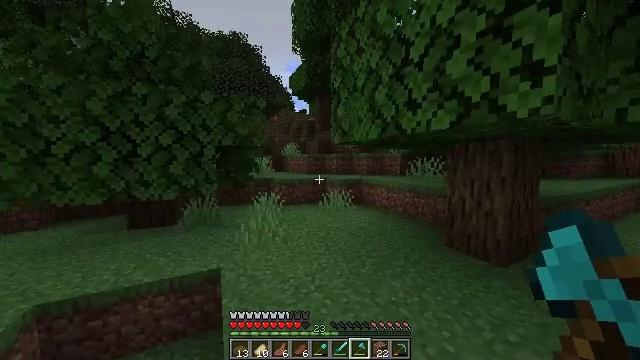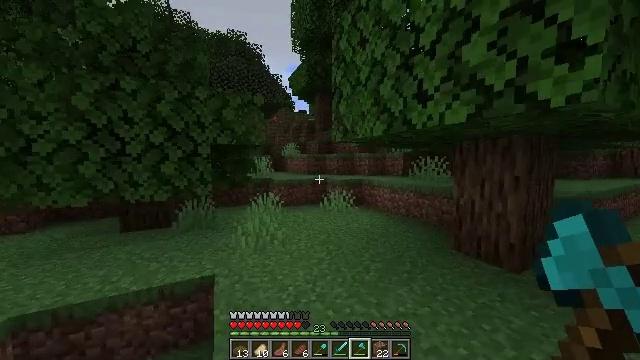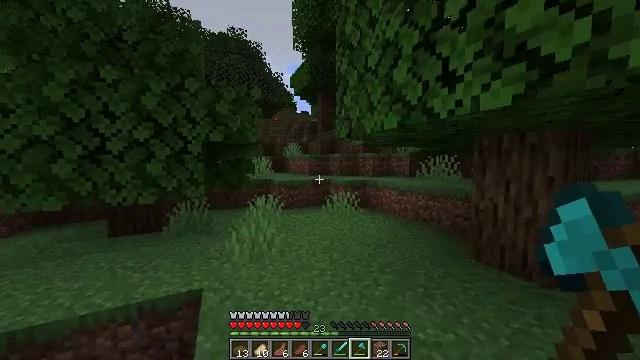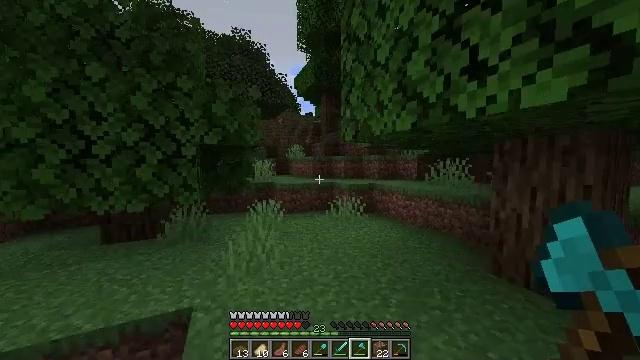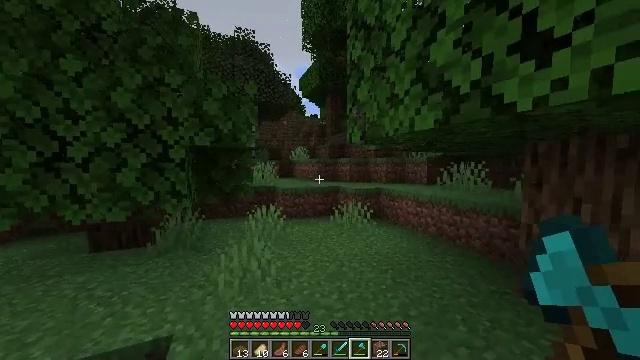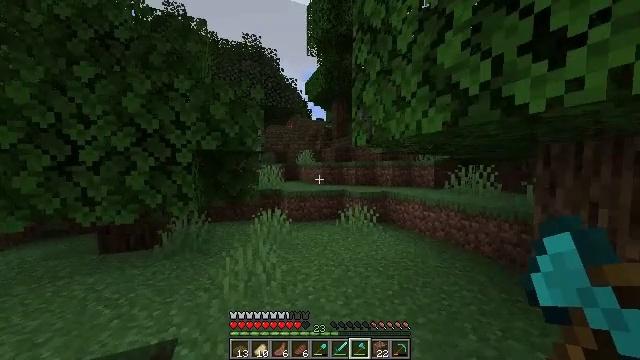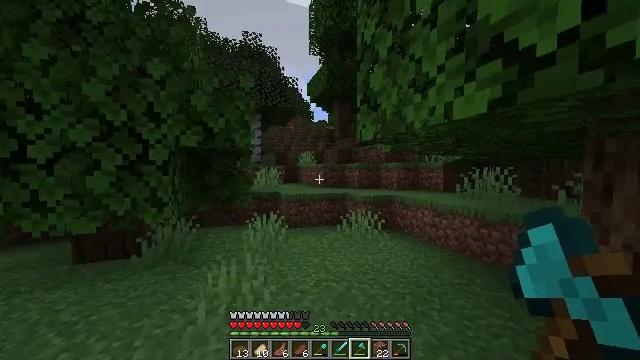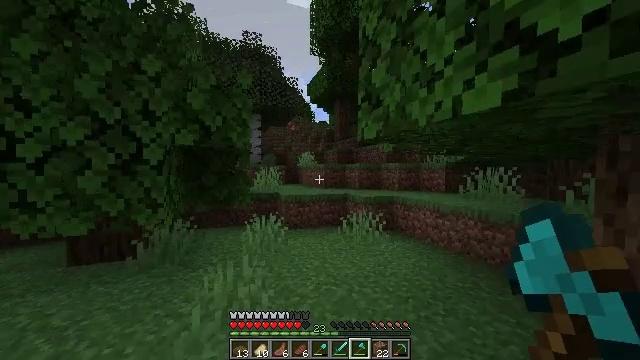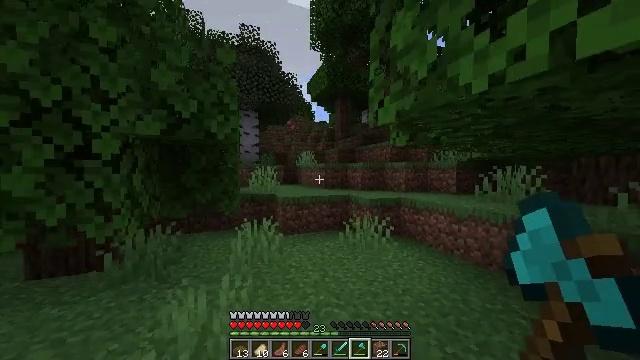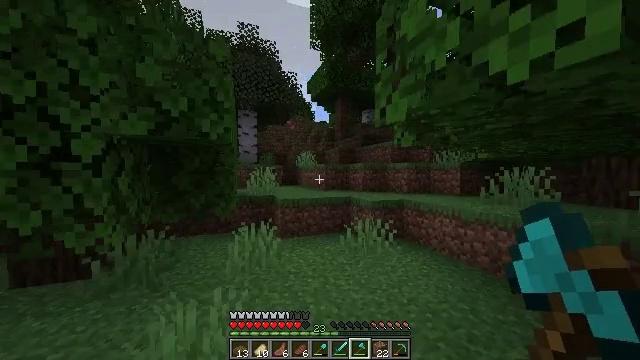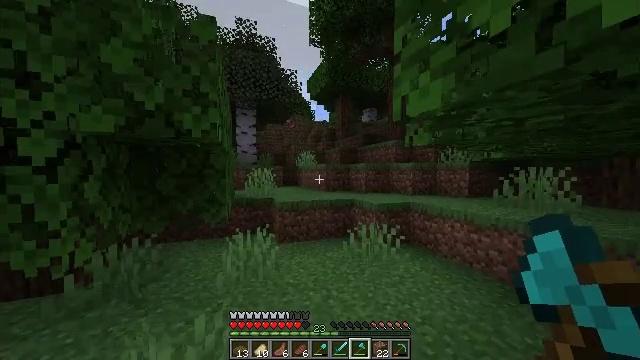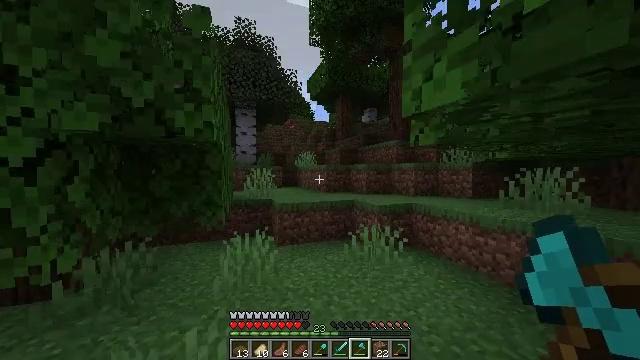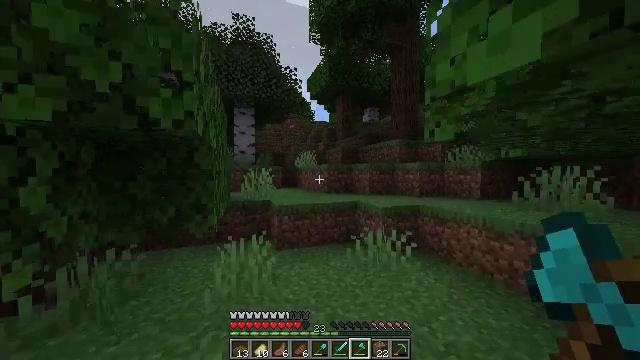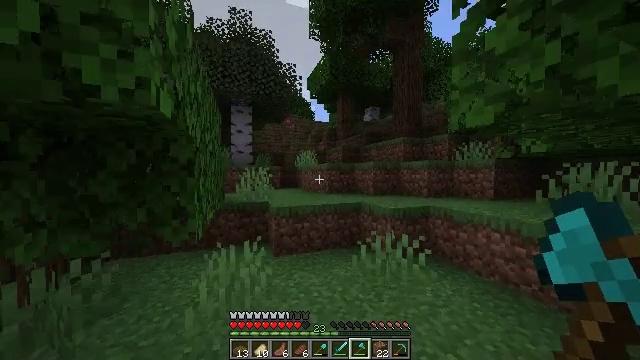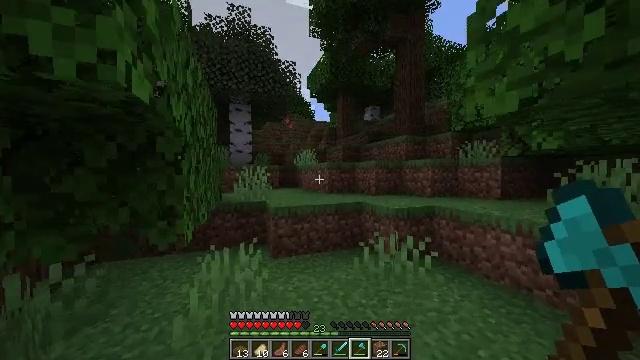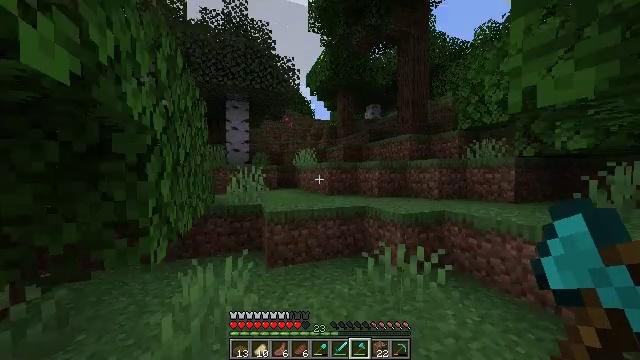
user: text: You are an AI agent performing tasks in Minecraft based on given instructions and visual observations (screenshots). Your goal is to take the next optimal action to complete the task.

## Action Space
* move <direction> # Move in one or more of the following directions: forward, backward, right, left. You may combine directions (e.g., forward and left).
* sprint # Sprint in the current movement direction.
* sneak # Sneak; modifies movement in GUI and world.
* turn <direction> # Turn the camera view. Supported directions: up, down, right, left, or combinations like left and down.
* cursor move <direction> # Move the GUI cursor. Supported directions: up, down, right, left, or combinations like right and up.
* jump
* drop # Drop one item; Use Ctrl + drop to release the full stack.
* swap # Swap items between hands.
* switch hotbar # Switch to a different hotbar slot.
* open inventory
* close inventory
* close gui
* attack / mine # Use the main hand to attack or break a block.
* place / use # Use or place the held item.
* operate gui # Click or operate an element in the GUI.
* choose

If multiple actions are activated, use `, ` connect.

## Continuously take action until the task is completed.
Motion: motion action
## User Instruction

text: Mine fern in the forest.
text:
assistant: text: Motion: move forward
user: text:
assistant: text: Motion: move forward
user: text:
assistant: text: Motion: move forward, sprint, turn left
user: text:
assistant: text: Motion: move forward, sprint, turn left
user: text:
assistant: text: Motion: move forward, sprint, turn left
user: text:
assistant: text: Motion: move forward, sprint
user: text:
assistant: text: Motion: move forward, sprint
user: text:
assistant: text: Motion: move forward
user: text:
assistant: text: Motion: move forward
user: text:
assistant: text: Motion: move forward
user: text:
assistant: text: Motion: move forward
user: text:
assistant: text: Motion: move forward
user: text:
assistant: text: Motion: move forward
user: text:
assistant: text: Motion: move forward
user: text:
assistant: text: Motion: move forward
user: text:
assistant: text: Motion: move forward
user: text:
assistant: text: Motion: move forward
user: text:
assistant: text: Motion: move forward
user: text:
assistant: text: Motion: move forward
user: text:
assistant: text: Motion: move forward
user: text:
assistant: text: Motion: move forward
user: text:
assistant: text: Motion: move forward, jump
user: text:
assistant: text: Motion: move forward, jump
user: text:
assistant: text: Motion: move forward, jump
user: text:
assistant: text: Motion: move forward, jump
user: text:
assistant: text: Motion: move forward, jump
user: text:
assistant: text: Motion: move forward, jump
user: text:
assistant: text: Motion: move forward, jump
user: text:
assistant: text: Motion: move forward, jump
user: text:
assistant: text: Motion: move forward, jump